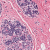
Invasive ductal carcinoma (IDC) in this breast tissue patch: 0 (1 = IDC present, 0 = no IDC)